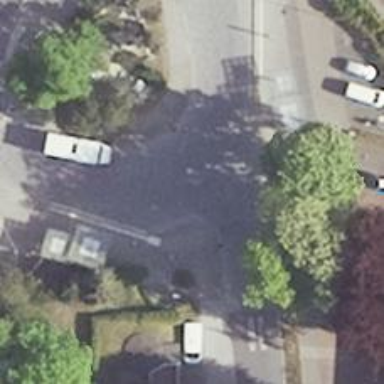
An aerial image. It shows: Residential road with sidewalks on both sides.